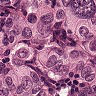
Metastatic tissue present: yes